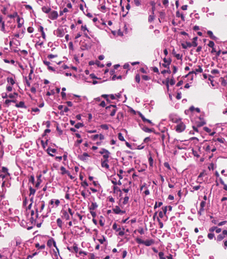
Tumor epithelial tissue: no
Tumor-associated stroma tissue: no
Normal tissue: yes